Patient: sex F, age 54
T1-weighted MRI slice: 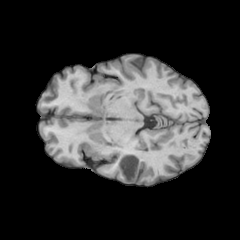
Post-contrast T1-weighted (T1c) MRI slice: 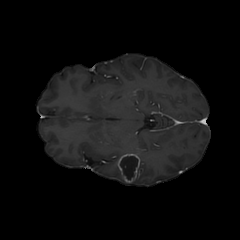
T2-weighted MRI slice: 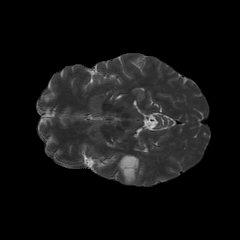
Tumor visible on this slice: yes
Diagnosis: Glioblastoma, IDH-wildtype
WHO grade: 4